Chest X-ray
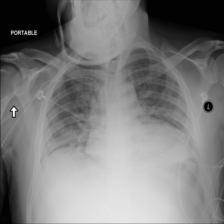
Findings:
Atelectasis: negative
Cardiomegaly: negative
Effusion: negative
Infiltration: negative
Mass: negative
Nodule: negative
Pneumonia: negative
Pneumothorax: negative
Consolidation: negative
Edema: negative
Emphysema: negative
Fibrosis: negative
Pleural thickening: negative
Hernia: negative